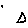
Label: triangle